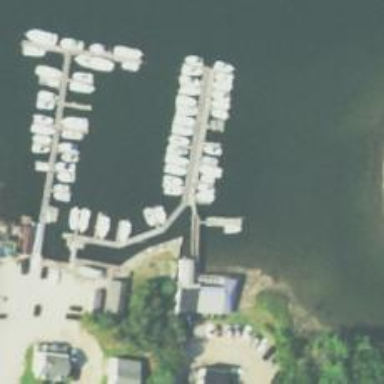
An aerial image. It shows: Man-made pier.